Field crop: maize
Growth stage: 2
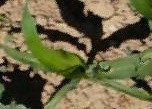
Species: maize